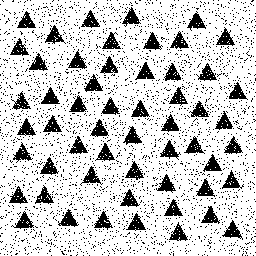
Squares: 0
Triangles: 55
Stars: 0
Total shapes: 55